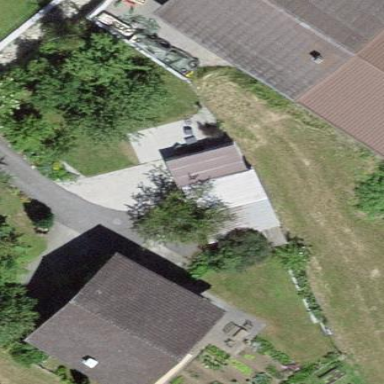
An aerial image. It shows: Garage building.